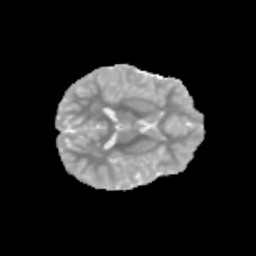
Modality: MD
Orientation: axial
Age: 9
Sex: female
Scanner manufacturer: siemens
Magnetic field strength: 3 T
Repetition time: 3.8 s
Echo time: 0.07 s